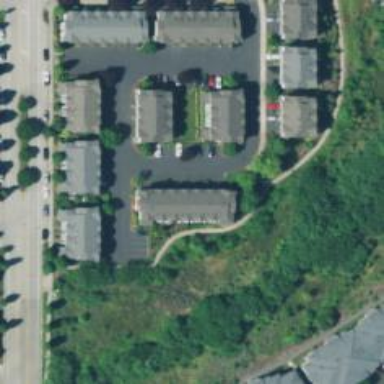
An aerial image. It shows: Residential road with sidewalk on the left side.